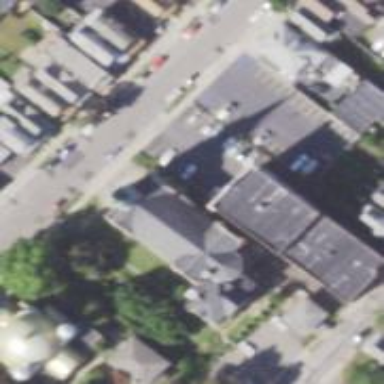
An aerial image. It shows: Arts centre.